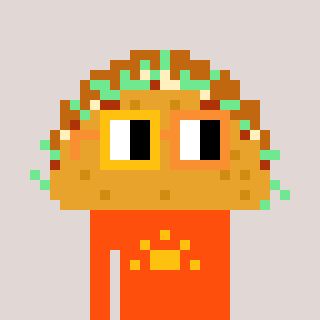
a pixel art character with square yellow and orange glasses, a taco-shaped head and a orange-colored body on a warm background